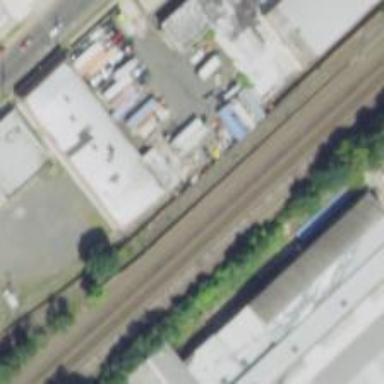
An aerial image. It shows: Railway yard used for servicing trains.